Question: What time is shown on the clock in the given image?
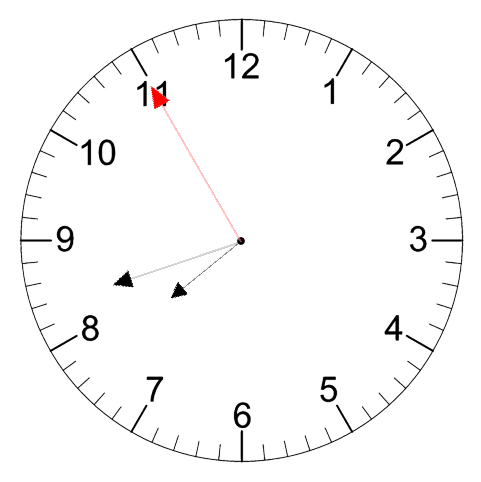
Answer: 07:41:55